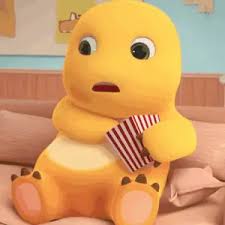
Label: nailong